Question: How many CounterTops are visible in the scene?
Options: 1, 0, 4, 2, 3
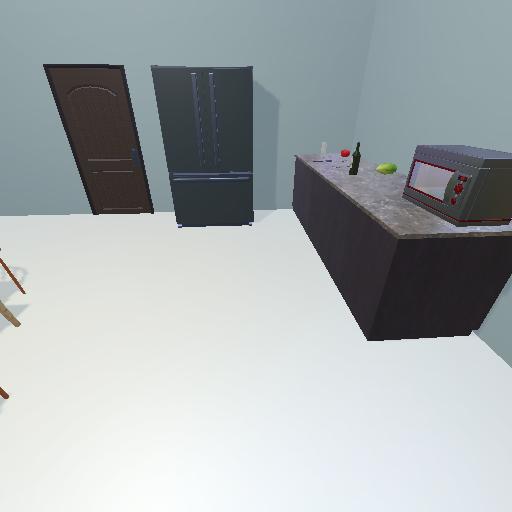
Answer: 1